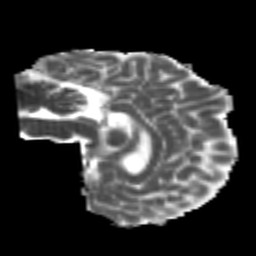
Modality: MD
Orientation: sagittal
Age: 21
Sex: female
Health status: healthy
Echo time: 0.074 s